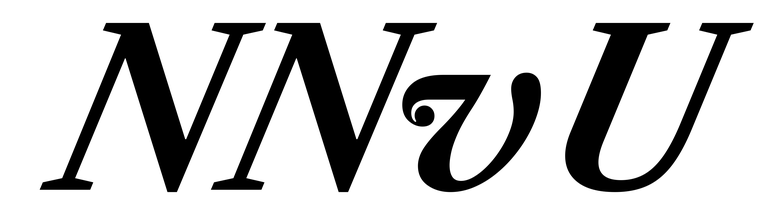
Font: LibreCaslonText-Italic_Bold_Italic